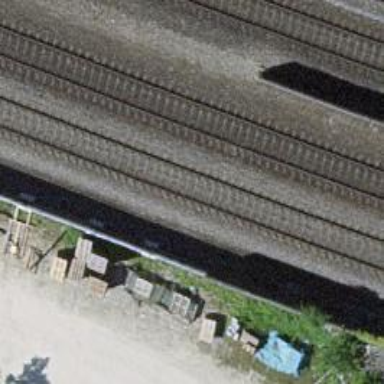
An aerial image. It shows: Single-track railway with electrified contact lines.